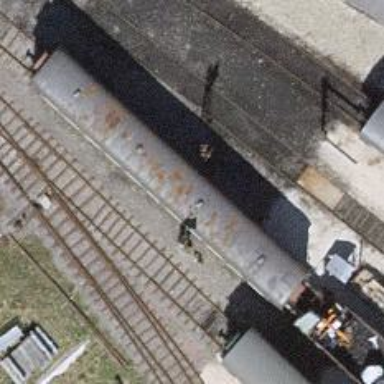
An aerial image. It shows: Preserved railway in yard with one track.